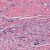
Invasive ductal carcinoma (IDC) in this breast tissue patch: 1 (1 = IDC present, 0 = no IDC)